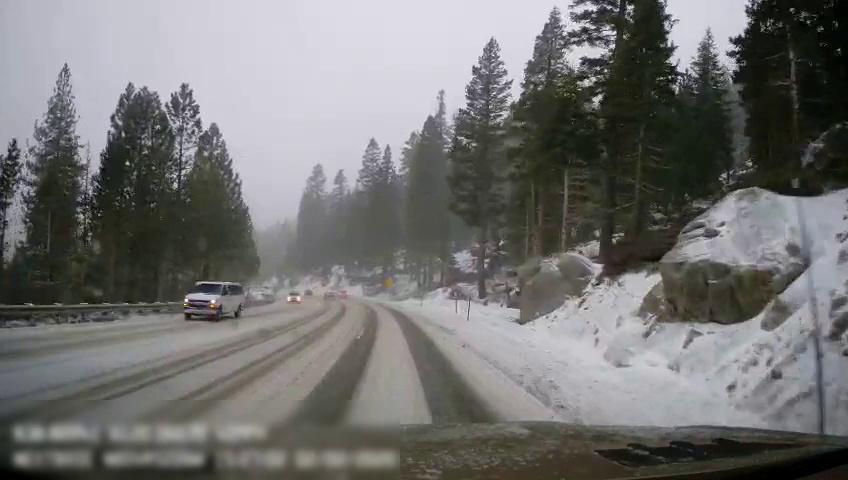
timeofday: Day
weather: Snowy
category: Drivable Space
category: Vehicles | Van
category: Vehicles | SUV
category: Vehicles | Car
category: Vehicles | SUV
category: Lanes | Current Lane
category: Traffic | Signs